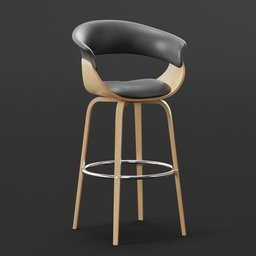
Label: furniture